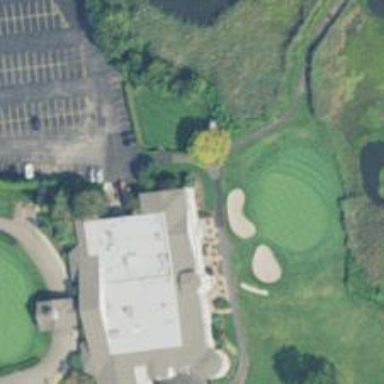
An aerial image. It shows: Pathway for golfing.